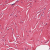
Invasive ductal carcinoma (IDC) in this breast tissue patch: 0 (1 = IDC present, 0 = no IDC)